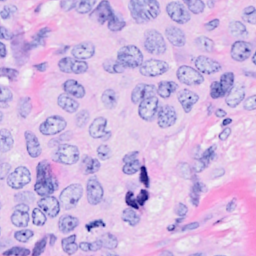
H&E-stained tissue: Breast